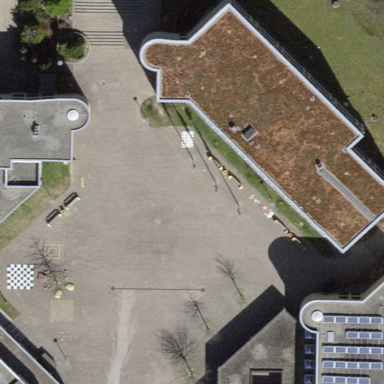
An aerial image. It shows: School building with flat roof.